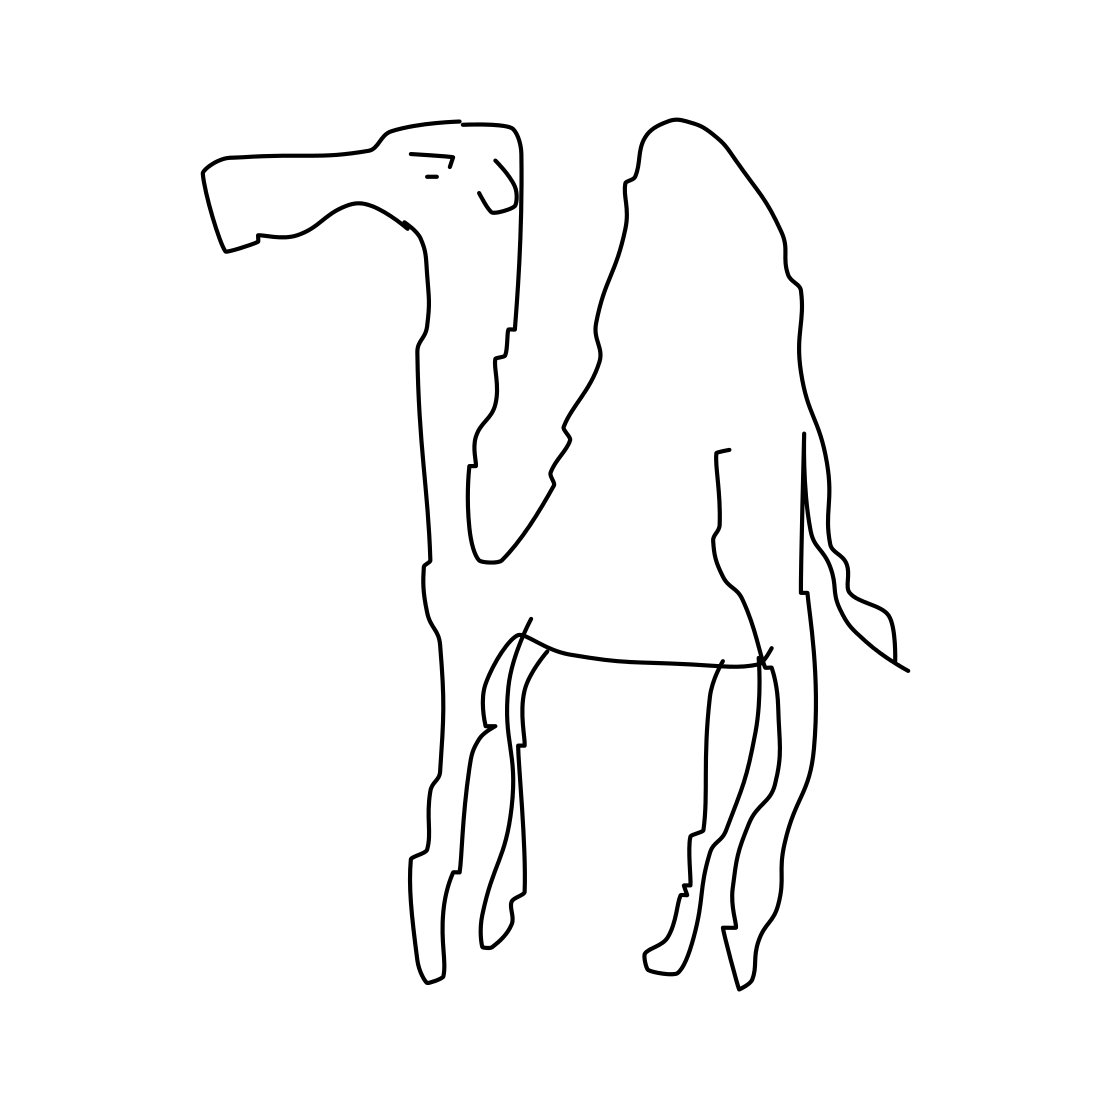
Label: camel